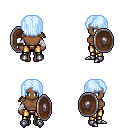
a pixel art fantasy rpg character, female body template, human, dark skin, leather shoulder armor, gold greaves, white cyan pageboy hairstyle, white cloth bandages, metal boots, shield, four views (front, back, left, right), 2x2 character sprite sheet, small pixel art, hard edges, no anti-aliasing